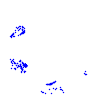
Particle: proton